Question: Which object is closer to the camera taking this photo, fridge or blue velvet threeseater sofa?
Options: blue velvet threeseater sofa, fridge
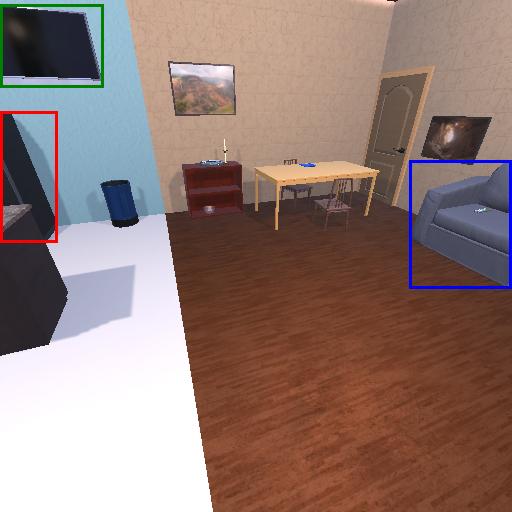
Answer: blue velvet threeseater sofa